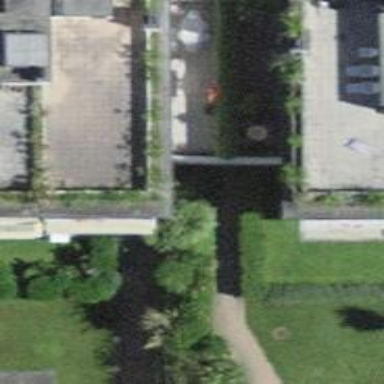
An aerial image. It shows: Tunnel footway.